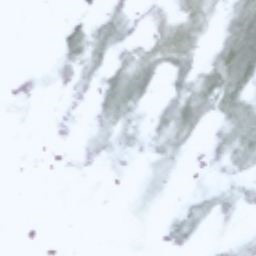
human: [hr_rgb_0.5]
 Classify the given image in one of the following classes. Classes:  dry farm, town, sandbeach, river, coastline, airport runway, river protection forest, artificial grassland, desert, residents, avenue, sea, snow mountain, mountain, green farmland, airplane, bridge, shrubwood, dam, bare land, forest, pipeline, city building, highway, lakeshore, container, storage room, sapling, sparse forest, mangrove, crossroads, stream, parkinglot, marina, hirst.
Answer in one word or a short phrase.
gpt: snow mountain